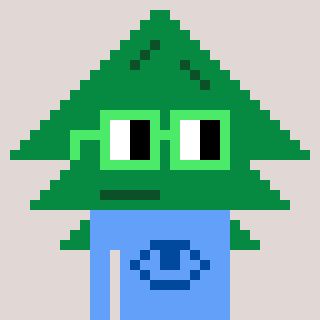
a pixel art character with square light green glasses, a fir-shaped head and a blue-colored body on a warm background